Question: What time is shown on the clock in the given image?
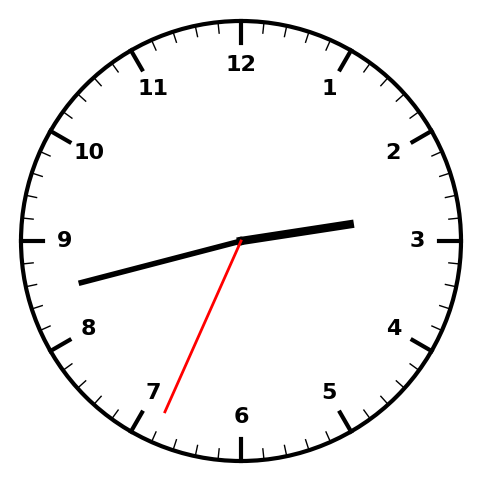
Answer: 02:42:34